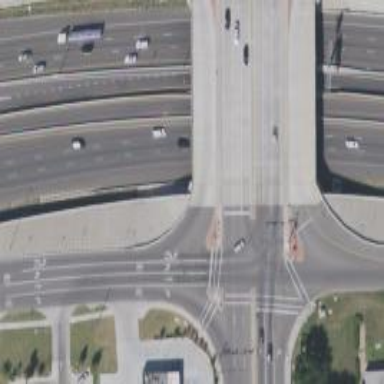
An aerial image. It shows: Secondary road crossing bridge.